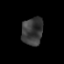
Tissue: prostate
Cell type: T cells
Senescence score: 0.2621
Nuclear area (px): 570
Mean DAPI intensity: 57.993